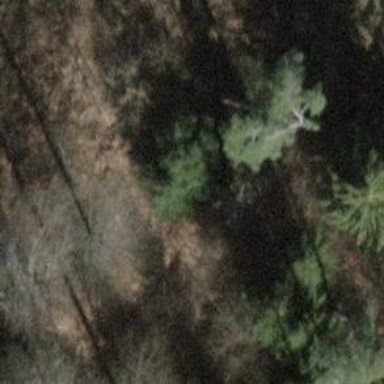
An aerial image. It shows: Brown bench.